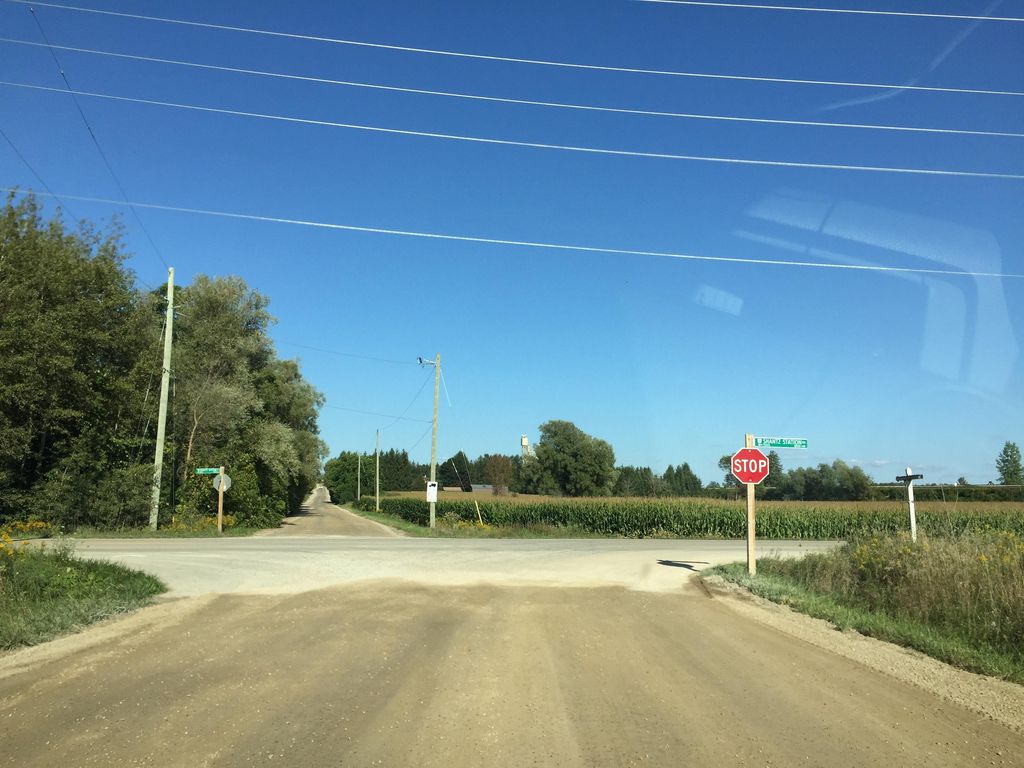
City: kitchener-waterloo